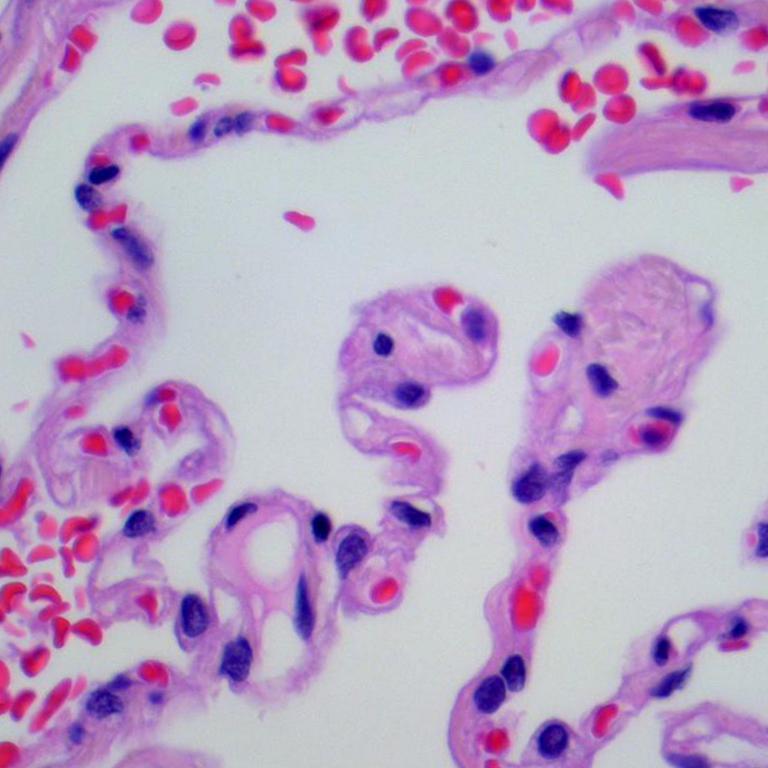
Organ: lung
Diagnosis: benign